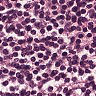
Metastatic tissue present: no